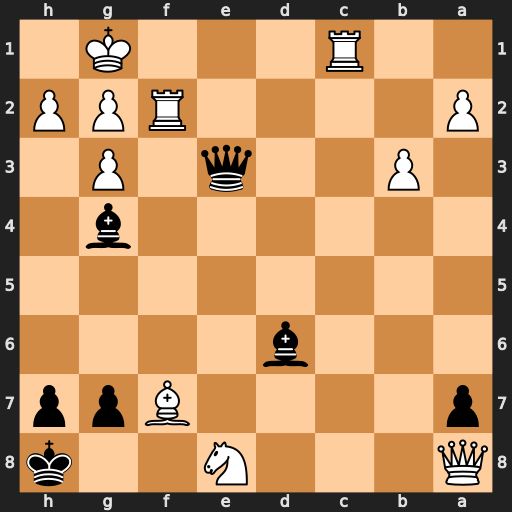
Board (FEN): Q3N2k/p4Bpp/3b4/8/6b1/1P2q1P1/P4RPP/2R3K1
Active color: b
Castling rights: -
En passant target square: -
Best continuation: Qxc1+ Rf1 Bc5+ Kh1 Qxf1#